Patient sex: F
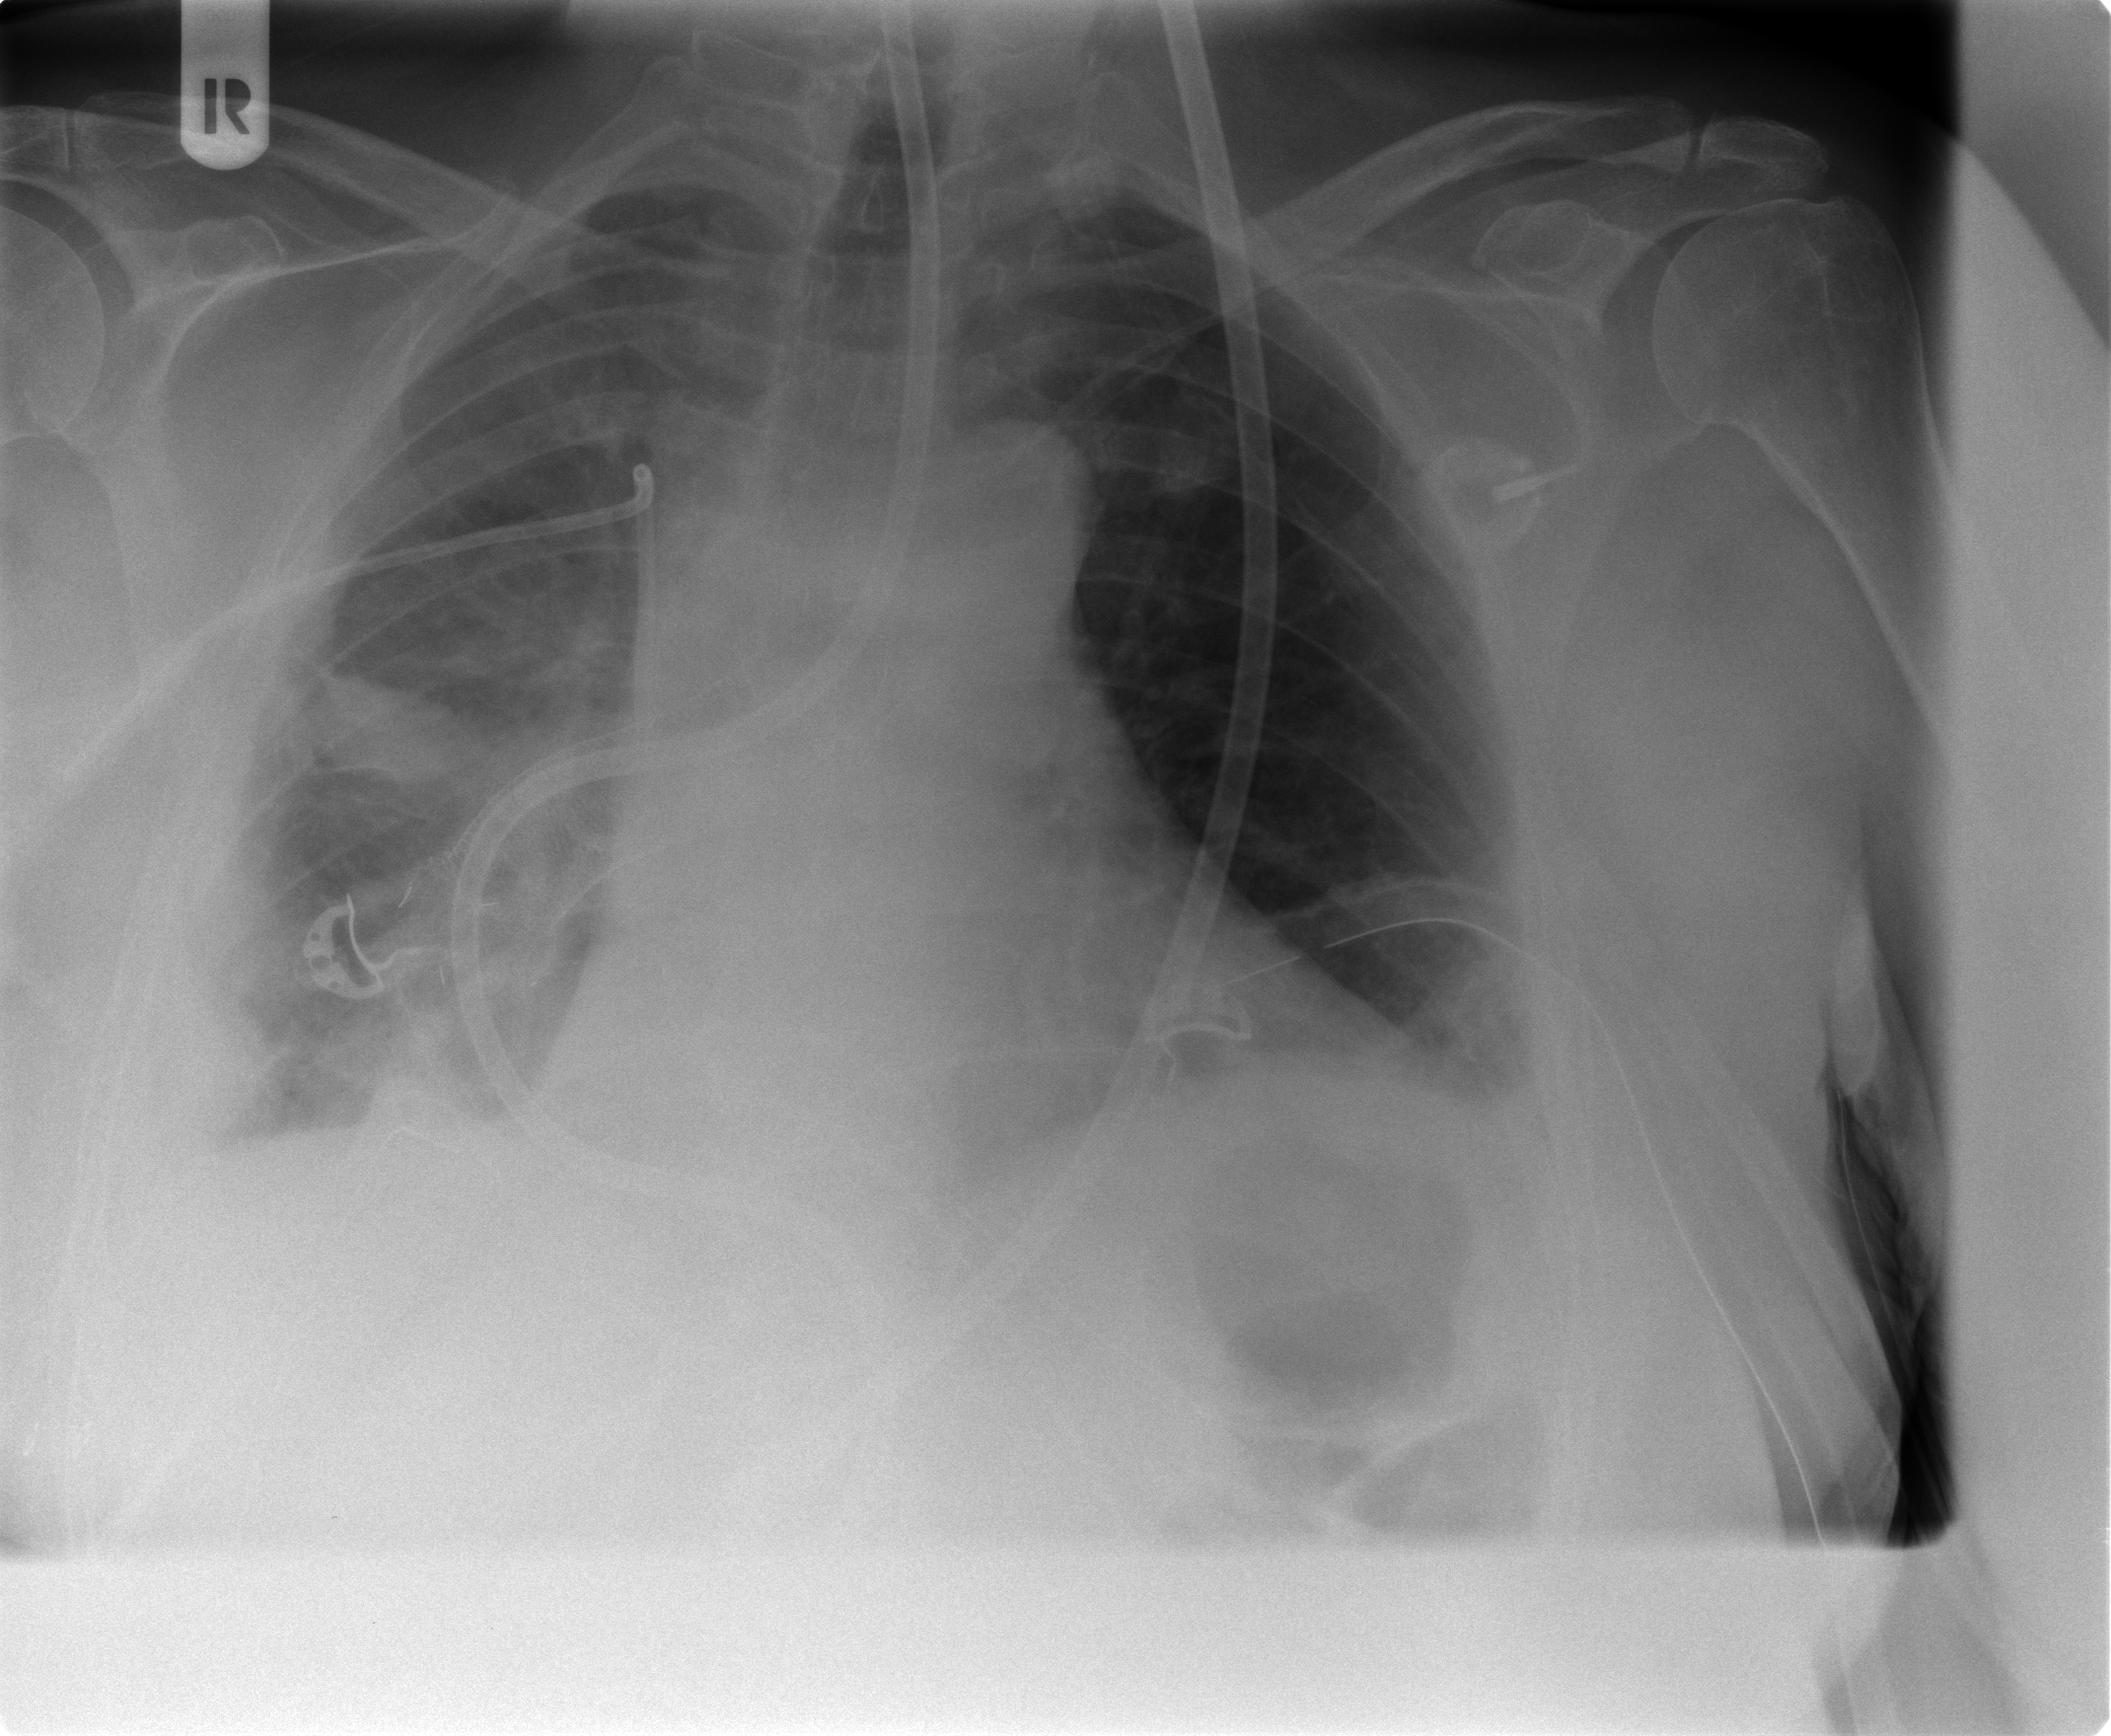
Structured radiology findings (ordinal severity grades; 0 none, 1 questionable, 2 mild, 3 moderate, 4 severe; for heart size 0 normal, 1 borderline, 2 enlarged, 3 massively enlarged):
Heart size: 2
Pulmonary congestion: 1
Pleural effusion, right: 1
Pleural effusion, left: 1
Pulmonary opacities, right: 2
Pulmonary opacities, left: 0
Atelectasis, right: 3
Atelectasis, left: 2